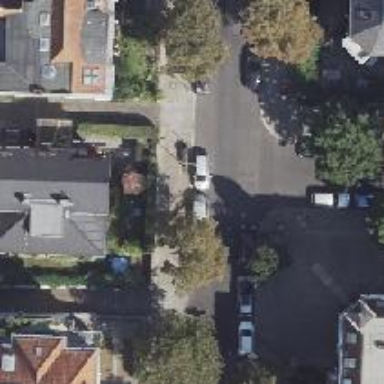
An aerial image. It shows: Residential road with asphalt surface and separate sidewalk. There is parallel on-street parking on the right side of the road.